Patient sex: M
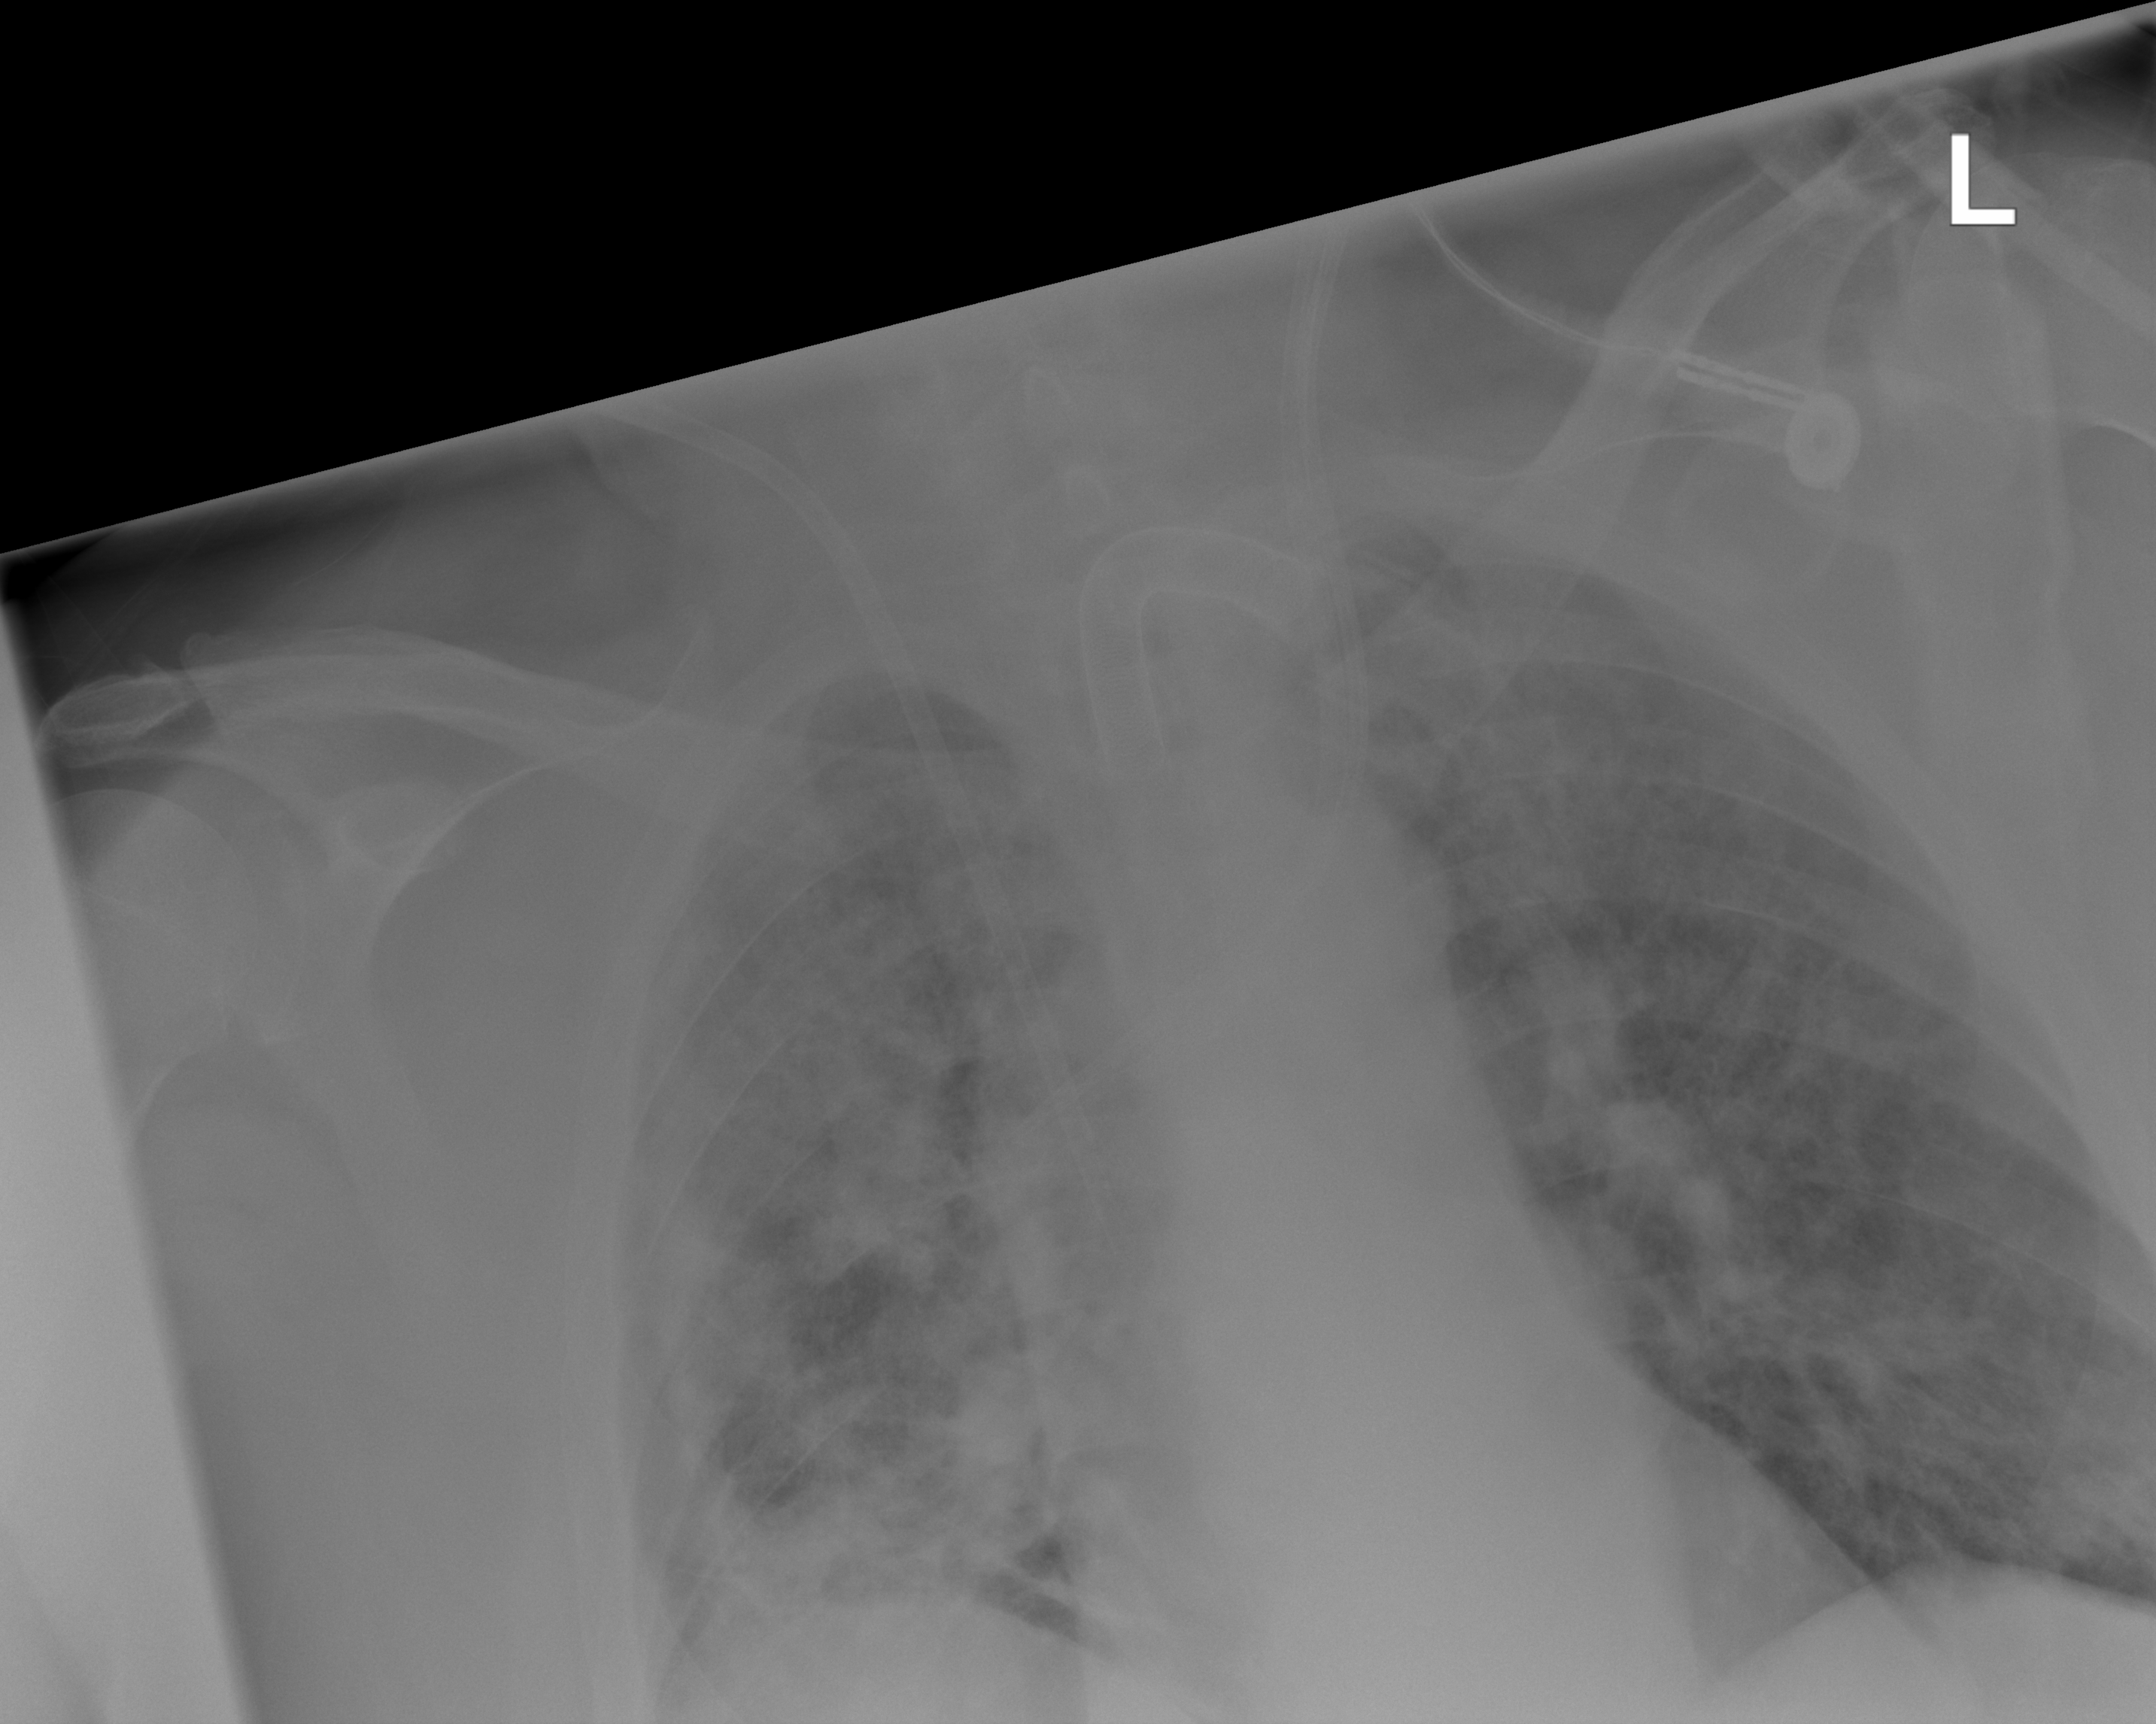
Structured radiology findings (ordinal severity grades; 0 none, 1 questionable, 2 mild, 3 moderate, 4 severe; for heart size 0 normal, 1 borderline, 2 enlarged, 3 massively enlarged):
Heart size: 2
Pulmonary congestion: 0
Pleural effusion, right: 0
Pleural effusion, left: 0
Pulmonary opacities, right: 3
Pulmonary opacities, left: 2
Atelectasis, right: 3
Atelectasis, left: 2